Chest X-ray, AP view. Patient: 78 years old, sex M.
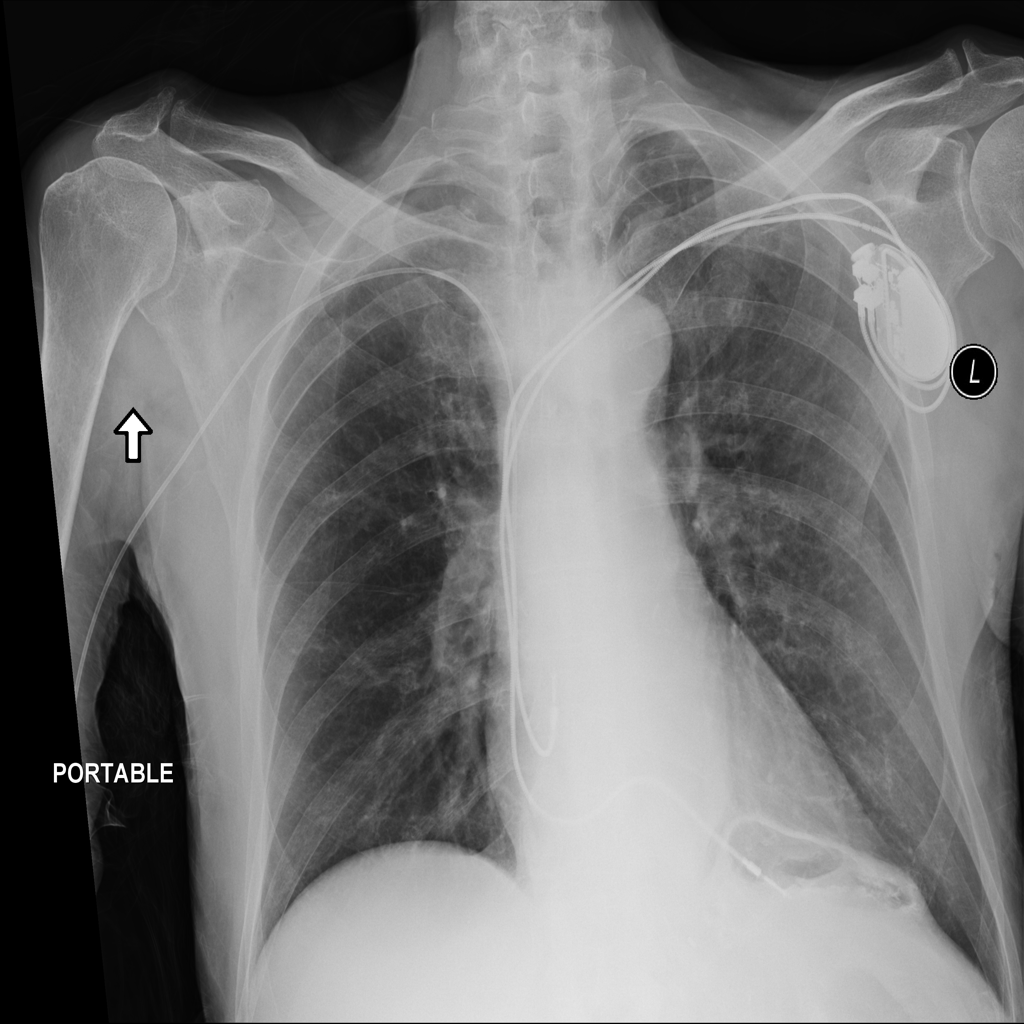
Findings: No Finding